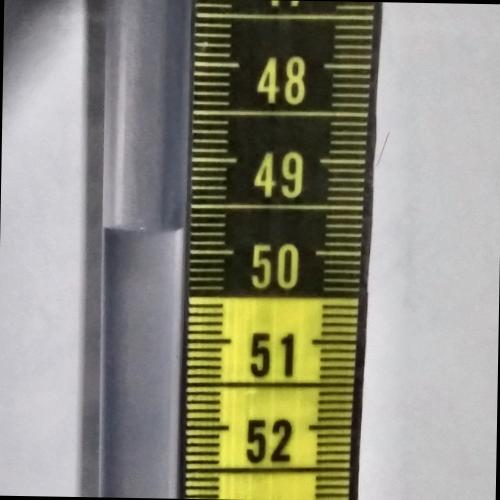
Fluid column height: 49.8 cm